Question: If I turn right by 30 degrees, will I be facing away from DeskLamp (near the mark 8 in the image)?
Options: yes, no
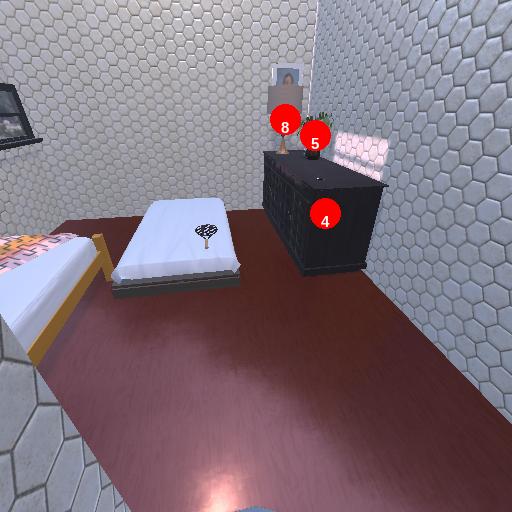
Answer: yes